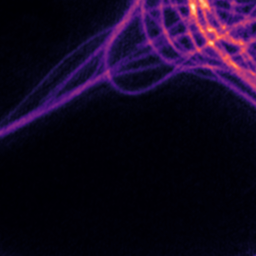
Label: Super-resolution Microtubules image